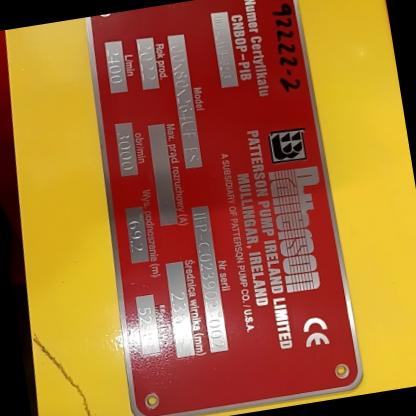
Klasa: tabliczka-znamionowa